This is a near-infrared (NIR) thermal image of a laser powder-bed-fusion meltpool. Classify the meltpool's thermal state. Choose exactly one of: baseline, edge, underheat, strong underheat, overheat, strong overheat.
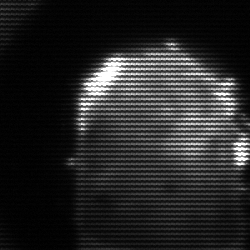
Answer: baseline